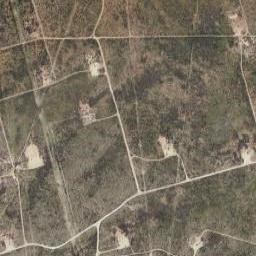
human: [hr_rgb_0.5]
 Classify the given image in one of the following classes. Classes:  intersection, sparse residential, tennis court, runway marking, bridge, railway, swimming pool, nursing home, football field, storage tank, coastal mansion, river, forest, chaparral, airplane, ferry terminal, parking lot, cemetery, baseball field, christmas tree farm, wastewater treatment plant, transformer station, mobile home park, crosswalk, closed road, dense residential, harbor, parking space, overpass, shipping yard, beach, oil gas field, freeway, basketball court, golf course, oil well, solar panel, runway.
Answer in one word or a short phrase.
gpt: oil gas field